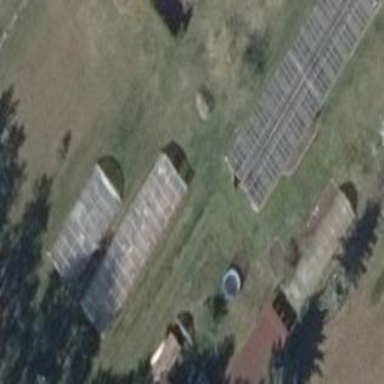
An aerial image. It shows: Area dedicated to greenhouse horticulture.